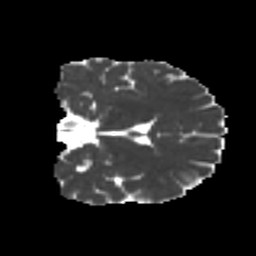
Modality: MD
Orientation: coronal
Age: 24
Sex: male
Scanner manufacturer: ge
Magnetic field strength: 3 T
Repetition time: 7.8 s
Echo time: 0.0608 s